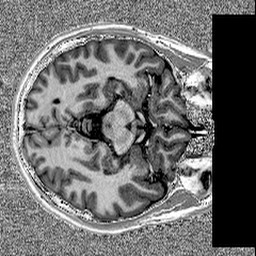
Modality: MP2RAGE
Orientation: axial
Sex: male